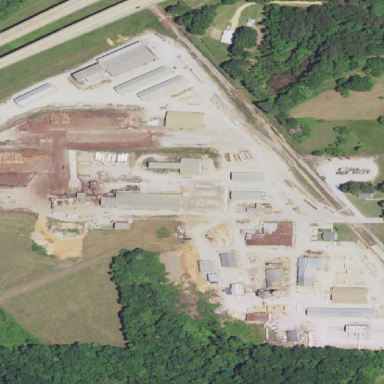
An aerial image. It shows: Industrial area with sawmill. The works are man-made structure.